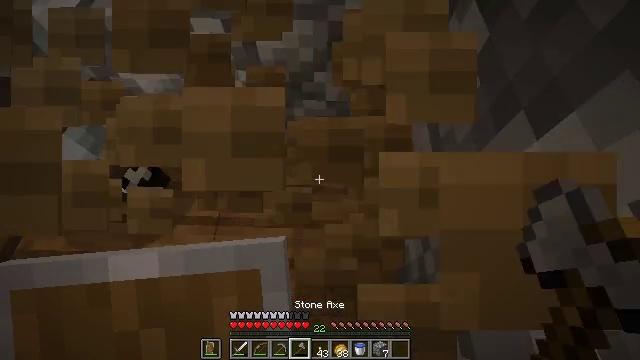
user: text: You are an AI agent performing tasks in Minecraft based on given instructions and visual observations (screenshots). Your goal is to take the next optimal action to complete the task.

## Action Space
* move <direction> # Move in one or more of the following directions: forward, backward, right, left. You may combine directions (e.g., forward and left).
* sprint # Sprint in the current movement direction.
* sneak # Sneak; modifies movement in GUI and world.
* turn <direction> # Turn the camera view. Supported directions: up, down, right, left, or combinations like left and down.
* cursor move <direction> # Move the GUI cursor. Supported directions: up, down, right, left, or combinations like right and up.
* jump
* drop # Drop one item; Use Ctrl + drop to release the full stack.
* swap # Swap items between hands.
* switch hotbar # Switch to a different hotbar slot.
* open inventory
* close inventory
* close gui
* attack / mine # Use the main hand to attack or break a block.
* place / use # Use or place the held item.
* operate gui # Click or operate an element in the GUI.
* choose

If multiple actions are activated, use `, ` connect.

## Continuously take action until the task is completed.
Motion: motion action
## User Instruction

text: Mine the lectern.
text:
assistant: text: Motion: no_op